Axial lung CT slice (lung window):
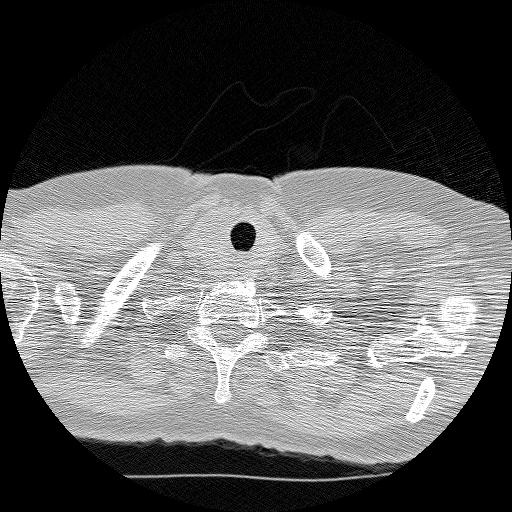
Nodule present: no